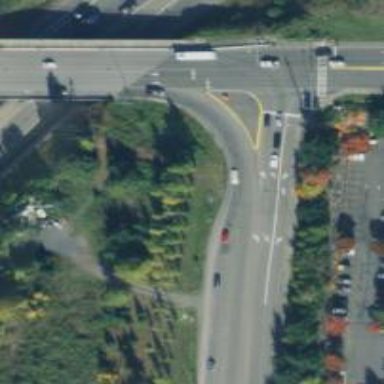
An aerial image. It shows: Asphalt road with primary link designation.